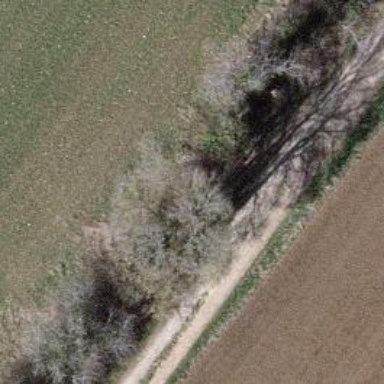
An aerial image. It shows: Row of trees in natural setting.